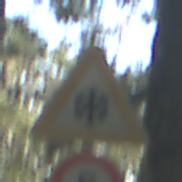
Verkehrszeichen: SchneeOderEisglaette
Zusatzzeichen unten: Geschwindigkeit5
Umgebung: Outdoor, Nature
Tageszeit: Midday
Wetter: Clear
Licht: Natural
Jahreszeit: NotSpecified
Kontrast: LowContrast